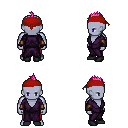
a pixel art fantasy rpg character, male body template, dark elf, purple skin, purple robe, red pants, pink mohawk hairstyle, red bandana, leather bracers, black shoes, four views (front, back, left, right), 2x2 character sprite sheet, small pixel art, hard edges, no anti-aliasing